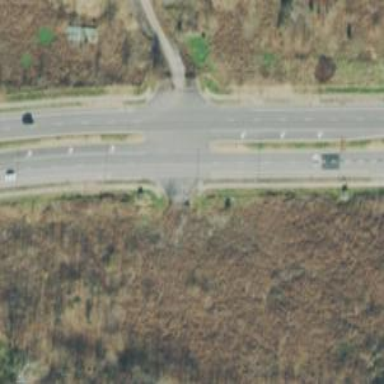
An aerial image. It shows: Secondary link road.